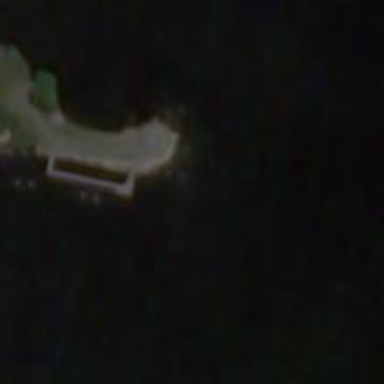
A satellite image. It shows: Pier against the backdrop of natural cape.